Question:
I am trying to remove the grey points on my scatterplot and can't manage to do so. I have attached the lines of code that I am using below. I believe that using a subset would help but thought that the "color" in geom_point would only apply the points from the selected variables in "color"
'''
ggplot(MLS_Draft_File, aes(x = MLS_Draft_File$'Overall Pick Number',
y = MLS_Draft_File$'Percentage of Minutes Played')) +
geom_point(aes(color = MLS_Draft_File$'Drafting Club')) +
lims(color = c("New York City FC", "Orlando City SC", "Atlanta United FC", "Minnesota United FC", "Los Angeles FC", "FC Cincinnati"))
'''
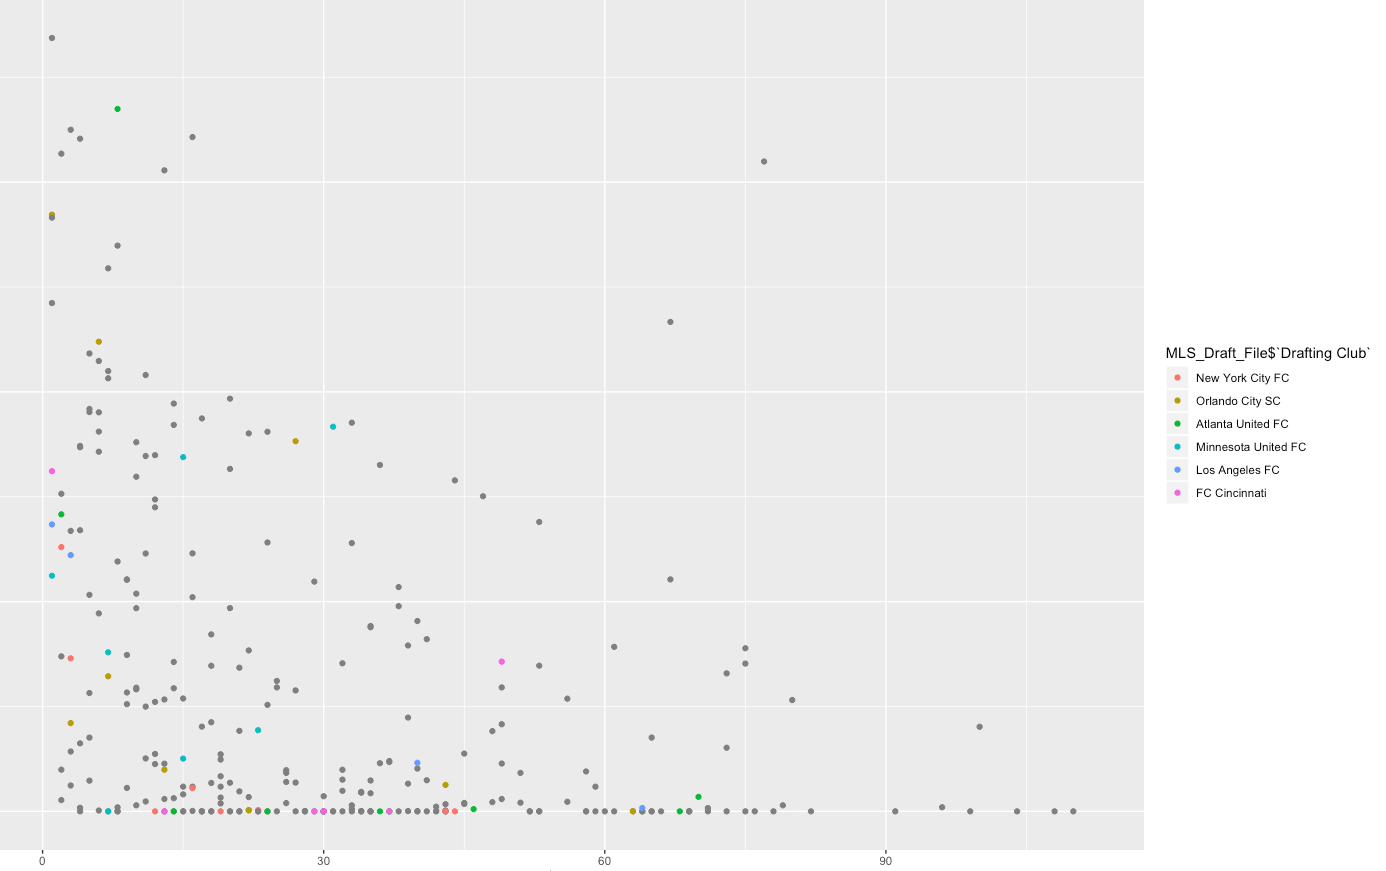
Answer: Grey points are all clubs in your dataset that don't have a color defined by elements you passed in your function 'lims'. So, to remove grey points, you can subset your dataframe to keep only clubs of interest:
'''
library(ggplot2)
club <- c("New York City FC", "Orlando City SC", "Atlanta United FC", "Minnesota United FC", "Los Angeles FC", "FC Cincinnati")
ggplot(subset(MLS_Draft_File, 'Drafting Club' %in% club), aes(x = 'Overall Pick Number',
y = 'Percentage of Minutes Played')) +
geom_point(aes(color ='Drafting Club')) +
lims(color = club)
'''
If this is not working, please consider providing a reproducible example of your dataset, see this link to know how to do it: <URL>